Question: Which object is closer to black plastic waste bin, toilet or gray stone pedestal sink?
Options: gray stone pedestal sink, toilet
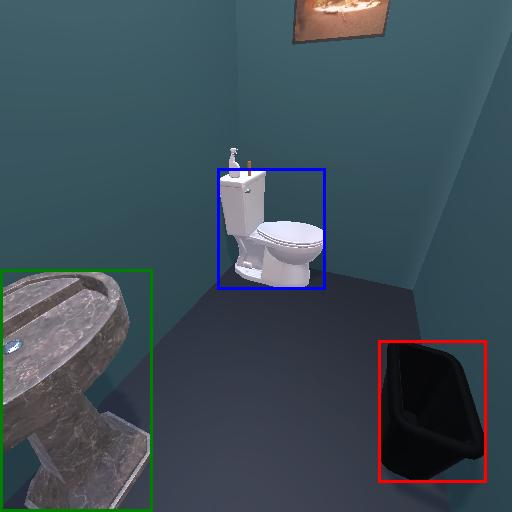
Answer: gray stone pedestal sink